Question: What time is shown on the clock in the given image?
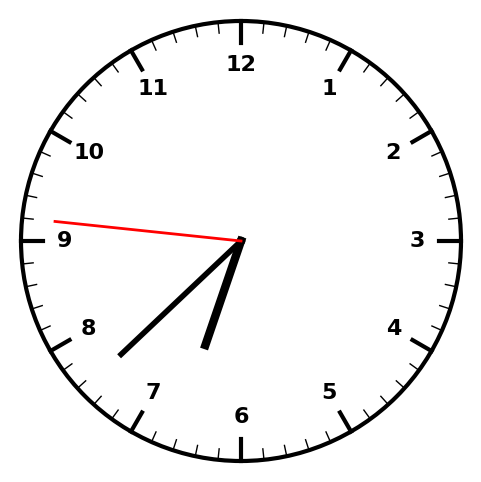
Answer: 06:37:46